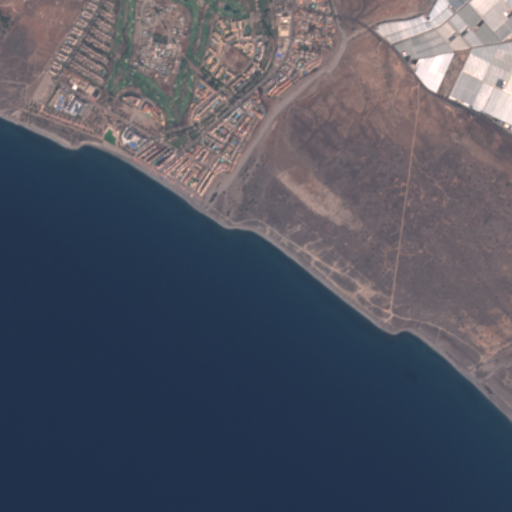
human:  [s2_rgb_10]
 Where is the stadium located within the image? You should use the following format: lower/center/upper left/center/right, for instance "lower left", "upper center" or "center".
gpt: The stadium is located in the upper left of the image.
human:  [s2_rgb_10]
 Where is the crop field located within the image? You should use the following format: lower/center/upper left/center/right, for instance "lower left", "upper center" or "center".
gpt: There is no crop field in the image.